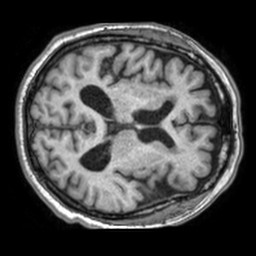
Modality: T1w
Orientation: axial
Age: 66
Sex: female
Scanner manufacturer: philips
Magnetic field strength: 1.5 T
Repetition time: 0.007096 s
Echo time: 0.003211 s